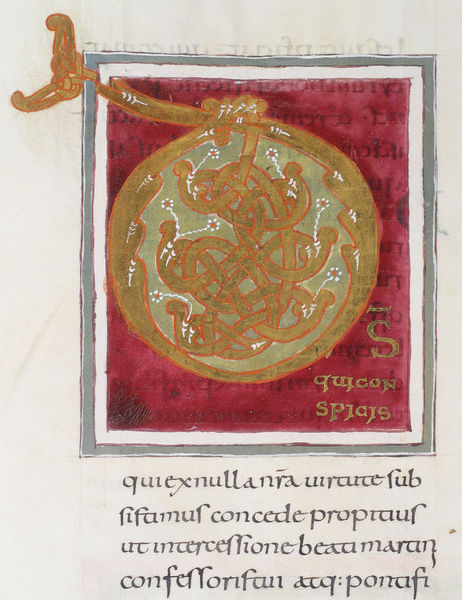
Titel: Göttinger Sakramentar
Institution: Göttingen, Staats- und Universitätsbibliothek
Schlagwörter: grün, blumen, grau, weiss, zeichnung, rot, muster, ornament, alt, knoten, rahmen, bild, gold, rund, schrift, farbe, buch, seite, initiale, kugel, pergament, verschlungen, mittelalter, weinrot, miniatur, handschrift, latein, lateinisch, keltisch, buchmalerei, illumination, s, karolingische minuskel, buchtext